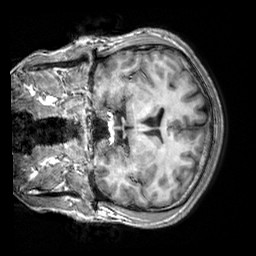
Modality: T1w
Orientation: coronal
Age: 21
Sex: male
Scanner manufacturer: siemens
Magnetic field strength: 3 T
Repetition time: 2.3 s
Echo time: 0.00303 s